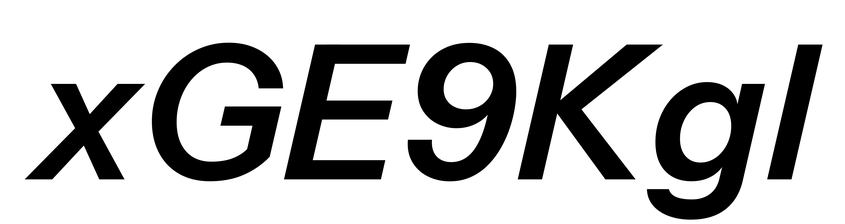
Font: InstrumentSans-Italic_SemiBold_Italic